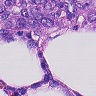
Metastatic tissue present: yes